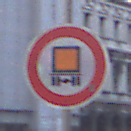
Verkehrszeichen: VerbotKennzeichnungspflichtigeKraftfahrzeugeGefaehrlicheGueter
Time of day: SunriseSunset
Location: Outdoor (Urban)
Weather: PartlyCloudy
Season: NotSpecified
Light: Natural